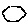
Label: hexagon